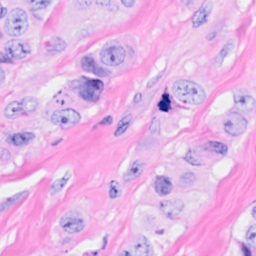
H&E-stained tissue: Breast